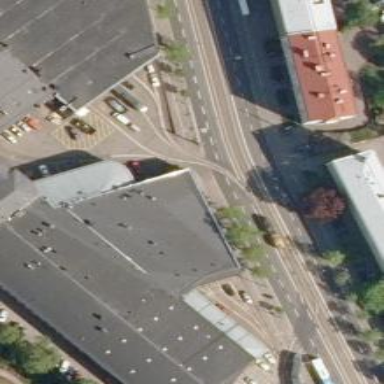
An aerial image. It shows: Tram railway with physical segregation markings and contact line electrification.